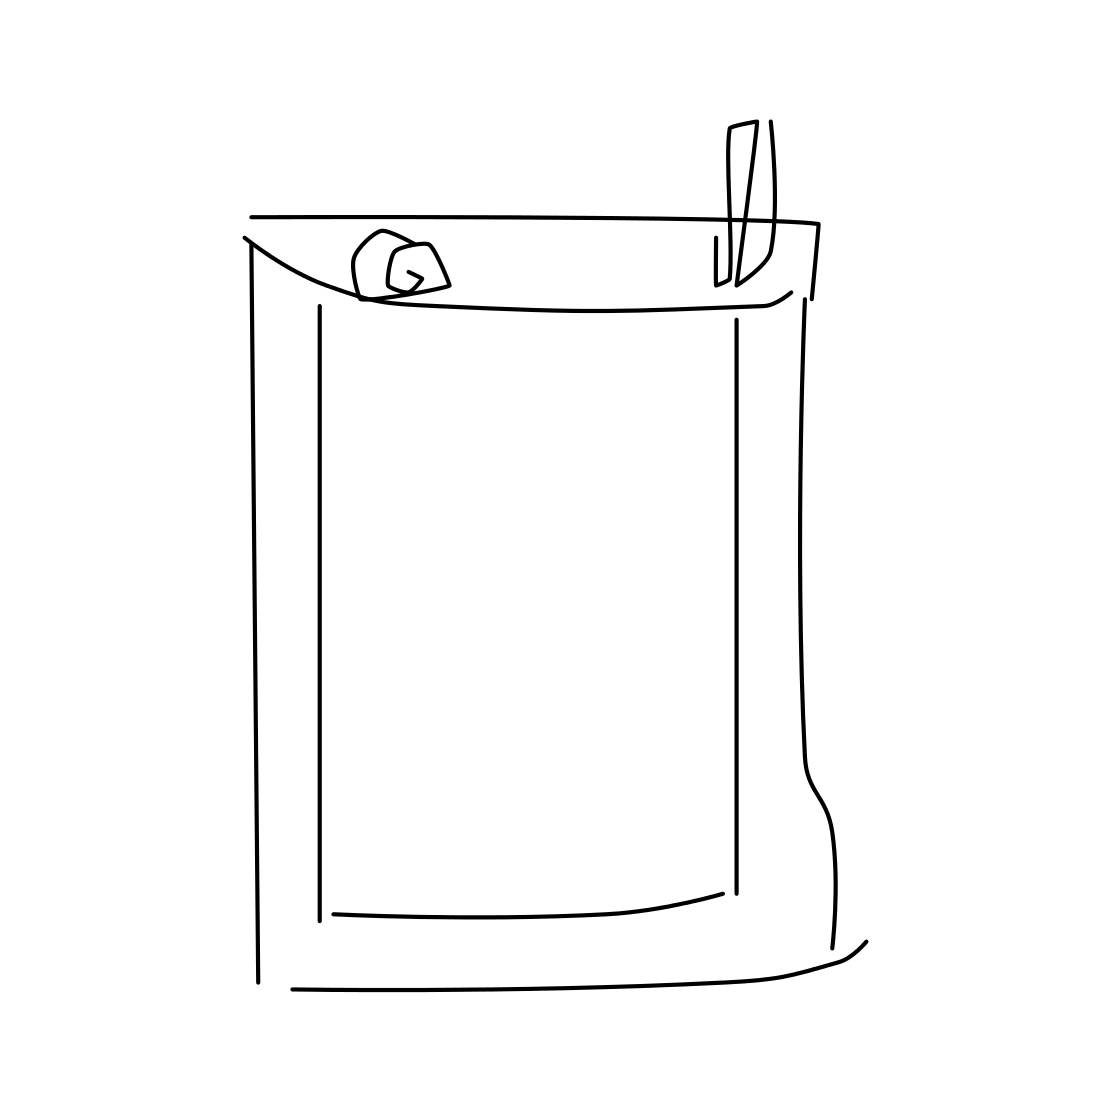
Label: lighter